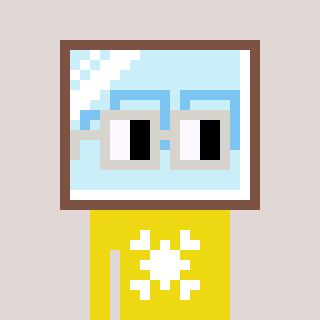
a pixel art character with square light gray glasses, a mirror-shaped head and a yellow-colored body on a warm background